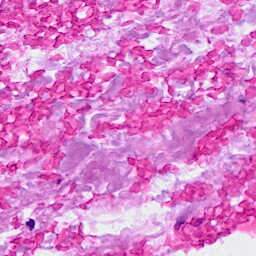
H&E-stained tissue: Breast